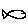
Label: fish